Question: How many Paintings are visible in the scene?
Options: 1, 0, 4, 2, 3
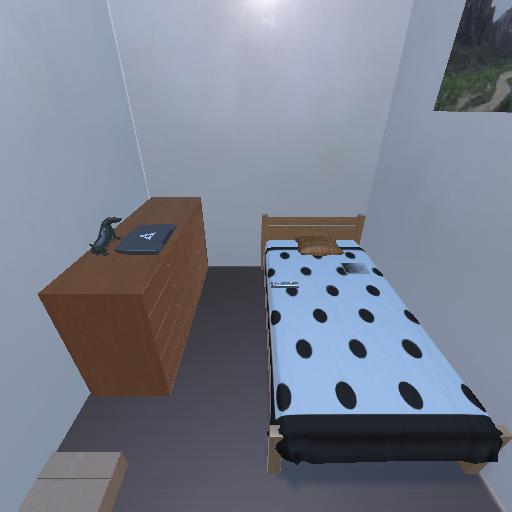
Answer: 1